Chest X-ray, AP view. Patient: 24 years old, sex M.
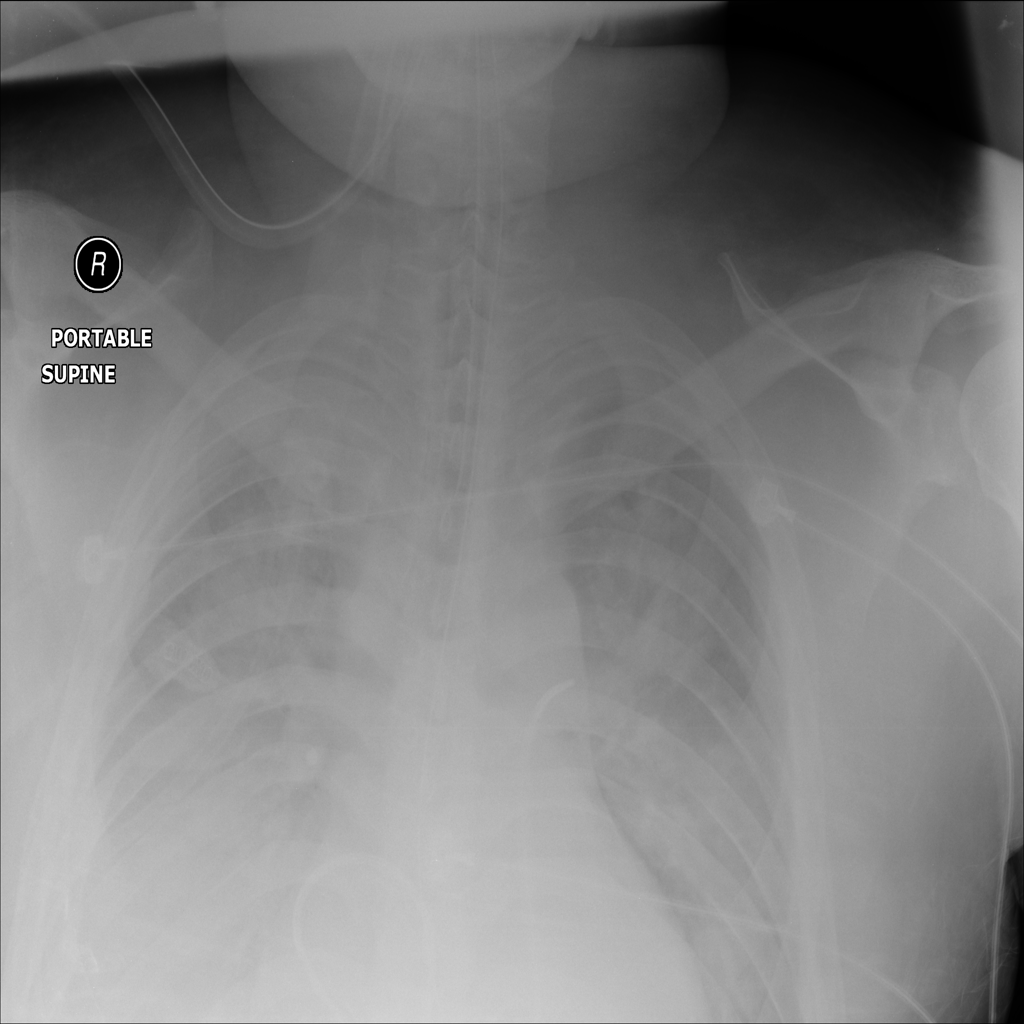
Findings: Effusion